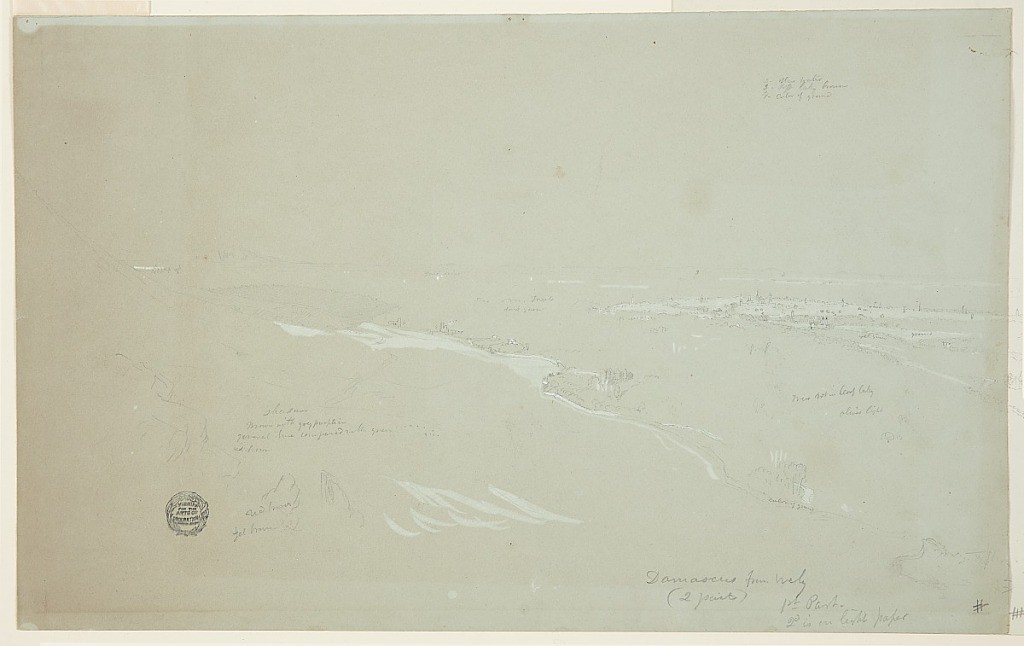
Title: View of Damascus from the Wadi Barada, Syria, Part One
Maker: Frederic Edwin Church, American, 1826–1900
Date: April–May 1868
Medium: Graphite, brush and white gouache on blue-green wove paper
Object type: Drawing
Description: Landscape sketch showing the first part of a panoramic view of Damascus, Syria, from the bluffs above the Wadi Barada, a narrow river and corresponding valley northwest of the city. This description addresses the entire view, with the second half continuing on 1917-4-158-b. In the foreground, a sharp rocky outcropping is visible at lower right while, at left, the barren slopes of Mount Qasioun descend toward flat terrain that extends to the horizon. Damascus itself is situated on this plain in the middle distance at center--numerous individual spires/minarets are visible in the city that is otherwise articulated as a mass of white buildings, rendered in white gouache. Buildings extend far off to the right. Closer, a grove of trees and multiple buildings are included at lower center right. In the background, a distant, flat horizon extend across the composition, save for a distant mountain at far left.